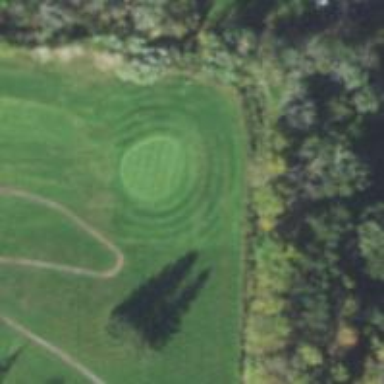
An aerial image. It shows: View of golf hole.